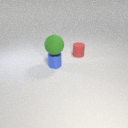
small red rubber cylinder behind small blue metal cylinder